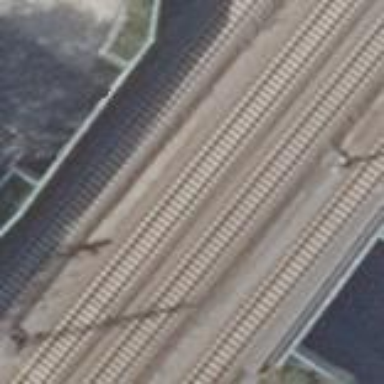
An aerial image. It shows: Beam bridge within railway area.